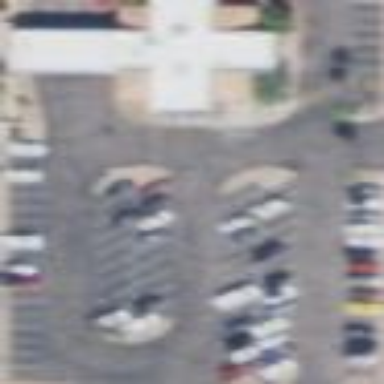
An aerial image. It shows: Parking area.